Question: I tried to merge 3 tables it working fine till adding address column of third table. If i add address column and save or click Data Sheet view suddenly Access table stop working and restarts

This is my code i working as parameter but if i give correct column name it showing error. Help me to complete my task.
'''
SELECT RPT_Invoice_Less.InvoiceNumber, RPT_Invoice_Less.Terms,
RPT_Invoice_Less.Invoicedate, RPT_Invoice_Less.OurQuote,
RPT_Invoice_Less.SalesPerson, RPT_Customer.CustomerName,
RPT_Customer.CustomerId, RPT_Customer.ContactPerson,
RPT_Customer.BillingAddress, RPT_Customer.DeliveryAddress,
RPT_Invoice_Less.OrderNumber, RPT_Invoice_Less.ShippingBy,
RPT_Invoice_Less.ShipReferenceNo, RPT_Invoice_Less.Notes,
RPT_Invoice_Less.Price, RPT_Invoice_Less.Discount, RPT_Invoice_Less.Shipping,
RPT_Invoice_Less.Tax, RPT_Invoice_Less.GrandTotal, RPT_OrionSystem.CompanyName,
RPT_OrionSystem.CompanyId, RPT_OrionSystem.RegistrationNumber,
RPT_OrionSystem.Address1, RPT_OrionSystem.MobileNumber,
RPT_OrionSystem.FaxNumber, RPT_OrionSystem.CompanyEmail,
RPT_OrionSystem.CompanyWebsite, RPT_OrionSystem.VatTinNumber
FROM (RPT_Invoice_Less
INNER JOIN RPT_Customer ON RPT_Invoice_Less.CustomerId=RPT_Customer.CustomerId)
INNER JOIN RPT_OrionSystem ON RPT_Invoice_Less.CompanyId=RPT_OrionSystem.CompanyId;
'''
In the 10th line 'RPT_OrionSystem.Address1' is parameter if I give correct column name 'RPT_OrionSystem.Address' MS Access stop working.
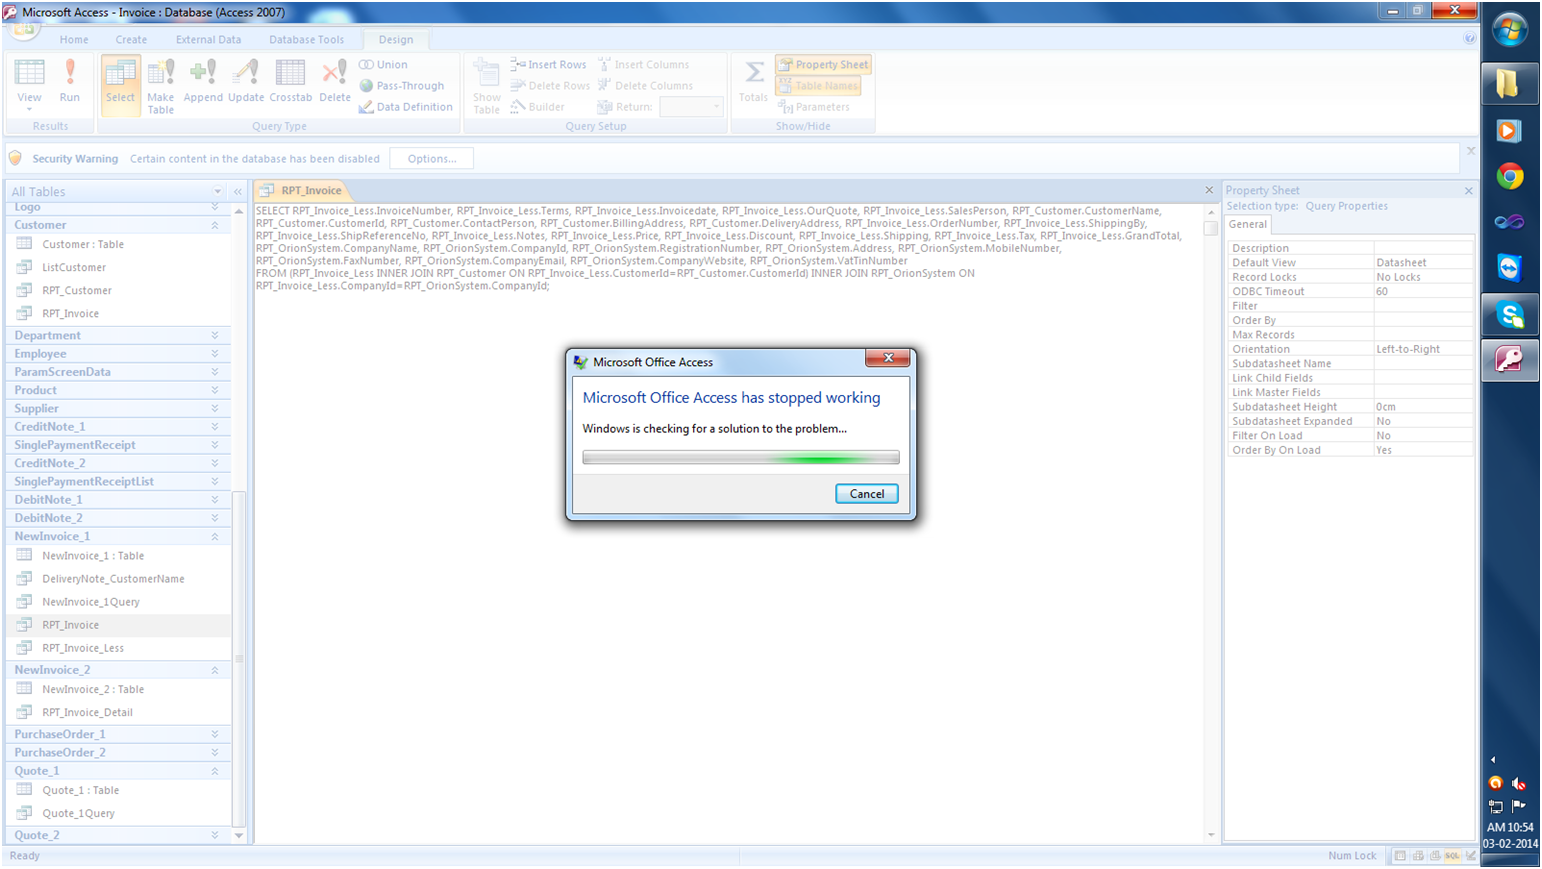
Answer: Thanks you guys finally I solved myself by removing sub-queries and join sub-queries directly to this query. This code I used
'''
SELECT RPT_Invoice_Less.InvoiceNumber, RPT_Invoice_Less.Terms, RPT_Invoice_Less.Invoicedate, RPT_Invoice_Less.OurQuote, RPT_Invoice_Less.SalesPerson,
RPT_Customer.CustomerName, RPT_Customer.CustomerId, RPT_Customer.ContactPerson, RPT_Customer_Address.BillingAddress, RPT_Customer_Address.DeliveryAddress,
RPT_Invoice_Less.OrderNumber, RPT_Invoice_Less.ShippingBy, RPT_Invoice_Less.ShipReferenceNo, RPT_Invoice_Less.Notes, RPT_Invoice_Less.Price, RPT_Invoice_Less.Discount, RPT_Invoice_Less.Shipping, RPT_Invoice_Less.Tax, RPT_Invoice_Less.GrandTotal,
RPT_Company.CompanyName, RPT_Company.CompanyId, RPT_Company.RegistrationNumber, RPT_Company_Address.Address, RPT_Company.MobileNumber, RPT_Company.FaxNumber, RPT_Company.CompanyEmail, RPT_Company.CompanyWebsite, RPT_Company.VatTinNumber
FROM (((RPT_Invoice_Less
INNER JOIN RPT_Customer
ON RPT_Invoice_Less.CustomerId=RPT_Customer.CustomerId)
INNER JOIN RPT_Company
ON RPT_Invoice_Less.CompanyId=RPT_Company.CompanyId)
INNER JOIN RPT_Company_Address
ON RPT_Invoice_Less.CompanyId=RPT_Company_Address.AddressId)
INNER JOIN RPT_Customer_Address
ON RPT_Invoice_Less.CustomerId=RPT_Customer_Address.CustomerId;
'''